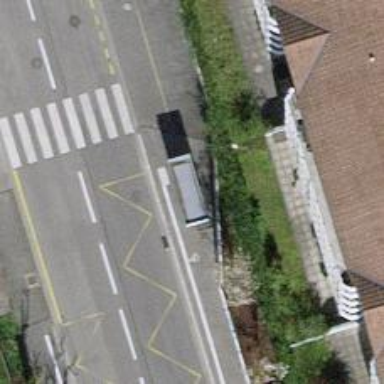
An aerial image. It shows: Bus stop with shelter. It is platform for public transport.